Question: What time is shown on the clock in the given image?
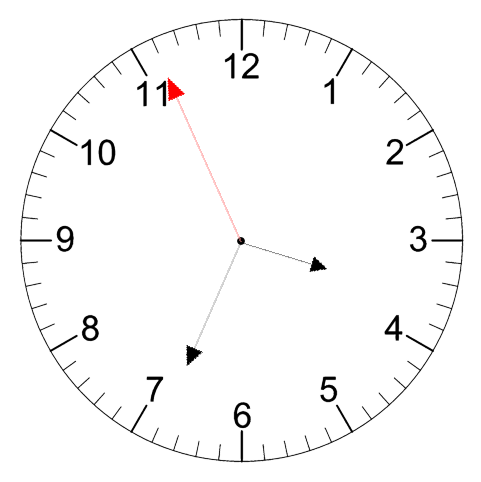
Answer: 03:33:56